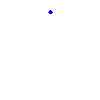
Particle: kaon